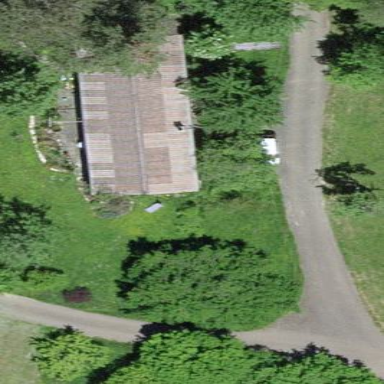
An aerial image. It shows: Farm auxiliary building.